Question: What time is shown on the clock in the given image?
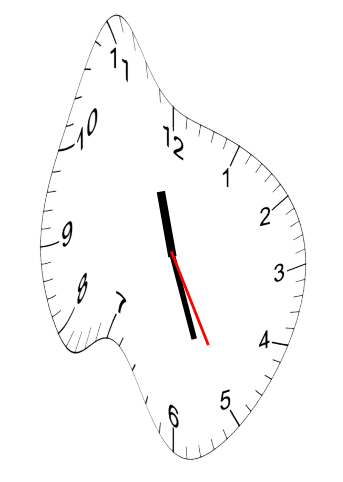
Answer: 11:26:25